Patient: sex M, age 47
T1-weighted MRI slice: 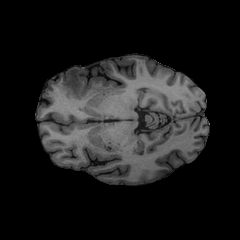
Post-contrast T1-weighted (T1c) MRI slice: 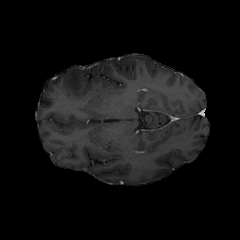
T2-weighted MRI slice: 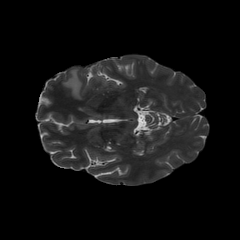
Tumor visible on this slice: yes
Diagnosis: Glioblastoma, IDH-wildtype
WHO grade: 4